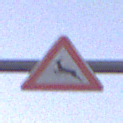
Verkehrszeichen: WildwechselRechts
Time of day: SunriseSunset
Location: Outdoor (Suburban)
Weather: PartlyCloudy
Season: NotSpecified
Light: Natural